Question: I'm doing a login form that uses jquery to pass data from the form to the script and back. I've noticed the email and password are being sent as plain readable text. I also noticed that in other site like this very one, or gmail or others, the login info isn't readable like mine is. How can I do this? Somehow, sending this info as plain text doesn't look very... professional.

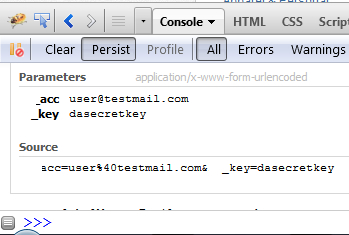
Answer: you have several options here:
1. Use HTTPS protocol to send the login informations.
2. You can hash/encrypt your login info on the client side, upload it/process the form, and decrypt and process the login info on your server. SO have several Q/A answers regarding this process: Two-way password encryption without ssl Secure login: public key encryption in PHP and Javascript
However, options #2 is not really an options, if the encryption key are also submitted in plain text over the internet.